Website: bh-photo
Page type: receipt
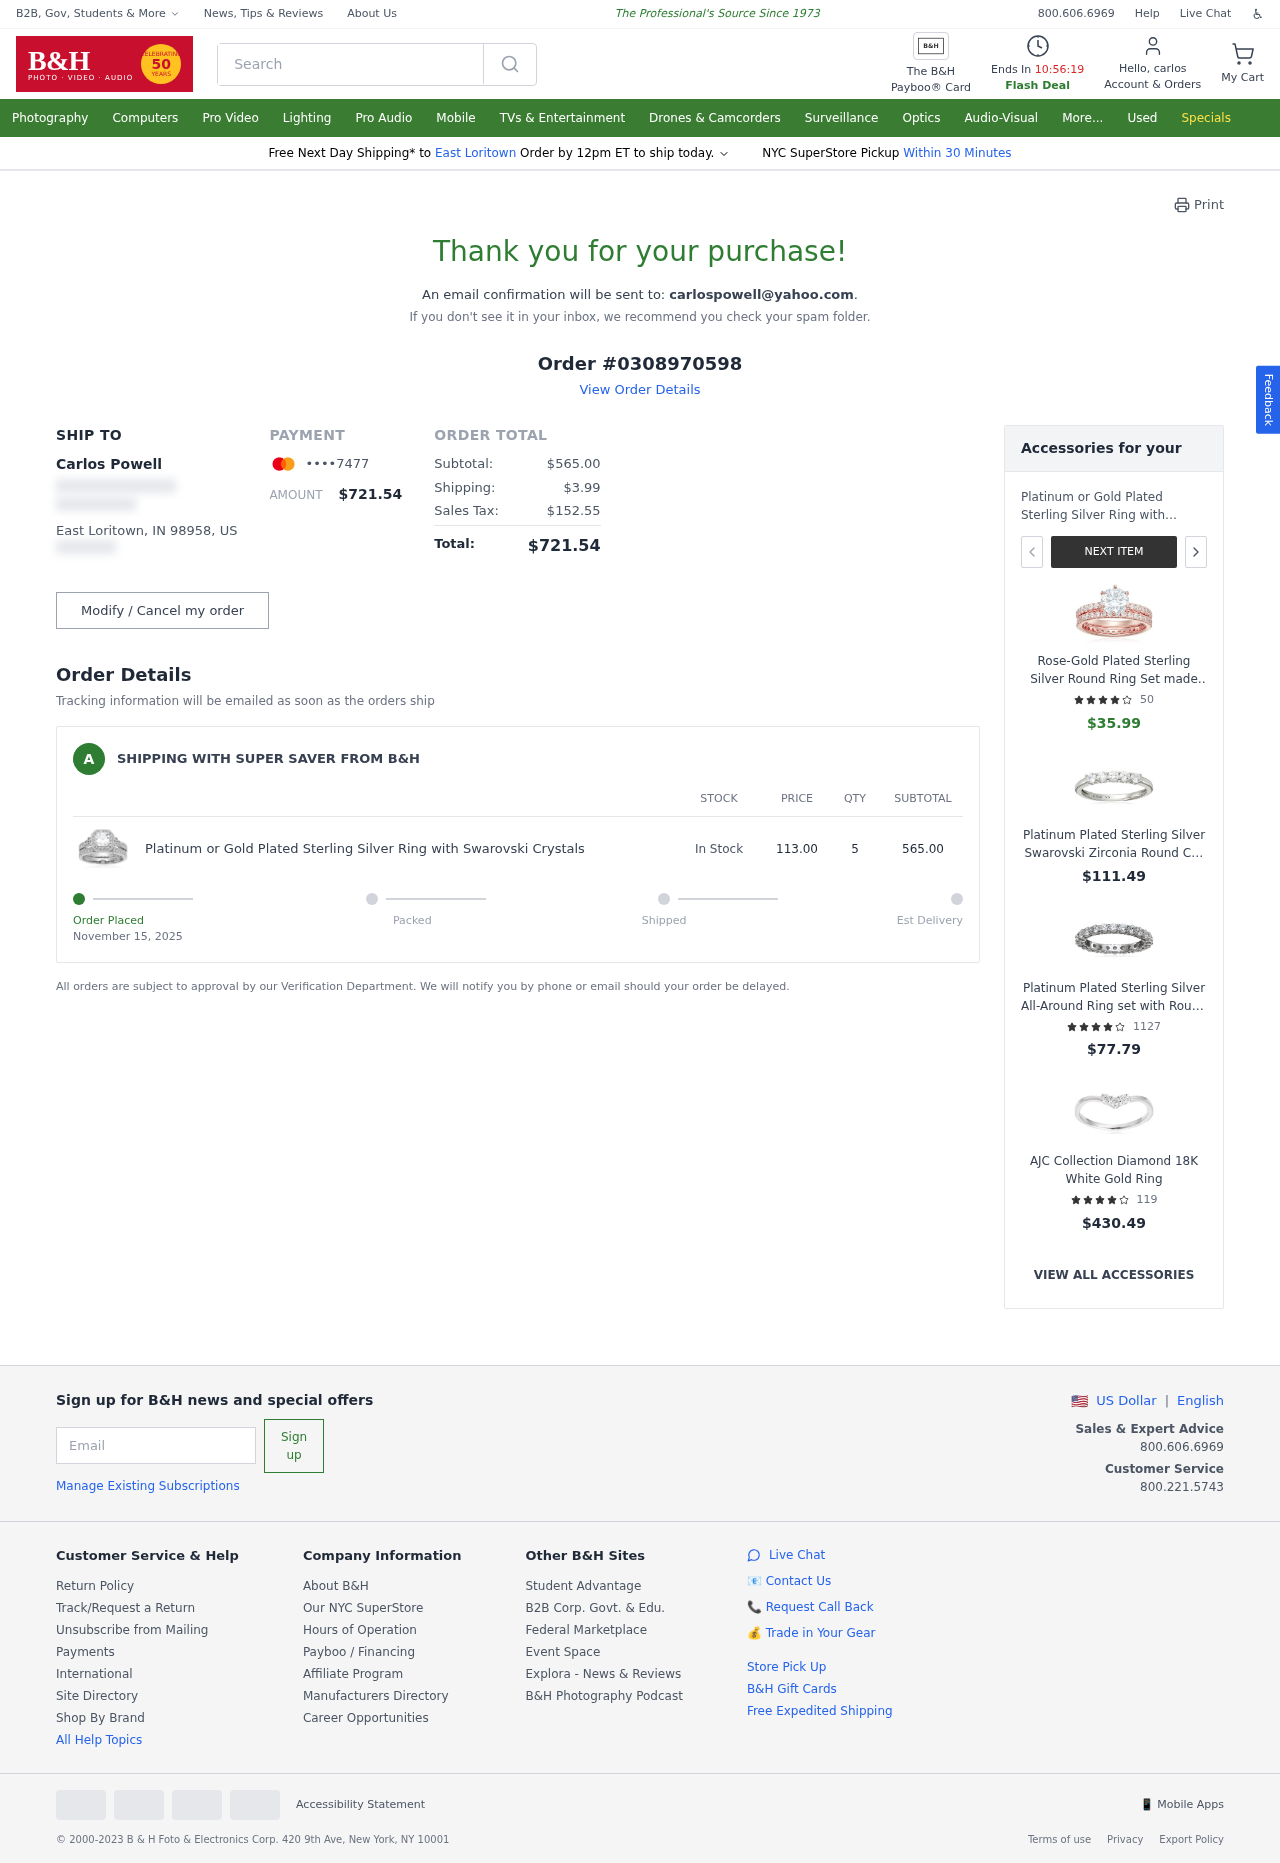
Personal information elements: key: PII_CARD_LAST4
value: ••••7477
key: PII_CITY
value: East Loritown
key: PII_EMAIL
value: carlospowell@yahoo.com
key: PII_FIRSTNAME
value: carlos
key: PII_FULLNAME
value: Carlos Powell
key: PII_CITY_STATE_ZIP
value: East Loritown, IN 98958
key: PII_COUNTRY_CODE
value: US
Product elements: key: PRODUCT1_NAME
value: Platinum or Gold Plated Sterling Silver Ring with Swarovski Crystals
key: PRODUCT1_PRICE
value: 113
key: PRODUCT1_QUANTITY
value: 5
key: PRODUCT2_NAME
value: Rose-Gold Plated Sterling Silver Round Ring Set made with Swarovski Zirconia (1 Carat Center Stone),
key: PRODUCT2_NUM_RATINGS
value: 50
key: PRODUCT2_PRICE
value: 35.99
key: PRODUCT2_RATING
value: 4.2
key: PRODUCT3_NAME
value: Platinum Plated Sterling Silver Swarovski Zirconia Round Cut 5 -Stone Ring
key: PRODUCT3_PRICE
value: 111.49
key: PRODUCT4_NAME
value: Platinum Plated Sterling Silver All-Around Ring set with Round Swarovski Zirconia (1 cttw), Size 6
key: PRODUCT4_NUM_RATINGS
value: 1127
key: PRODUCT4_PRICE
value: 77.79
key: PRODUCT4_RATING
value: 4.4
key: PRODUCT5_NAME
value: AJC Collection Diamond 18K White Gold Ring
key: PRODUCT5_NUM_RATINGS
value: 119
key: PRODUCT5_PRICE
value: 430.49
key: PRODUCT5_RATING
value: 4.1
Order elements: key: ORDER_ID
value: Order #0308970598
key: ORDER_TOTAL
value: $721.54
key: ORDER_SUBTOTAL
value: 565.00
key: ORDER_SUBTOTAL
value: $565.00
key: ORDER_SHIPPING_COST
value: $3.99
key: ORDER_TAX
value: $152.55
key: ORDER_DATE
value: November 15, 2025
Search elements: key: HEADER_SEARCH
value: Search